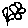
Label: flower